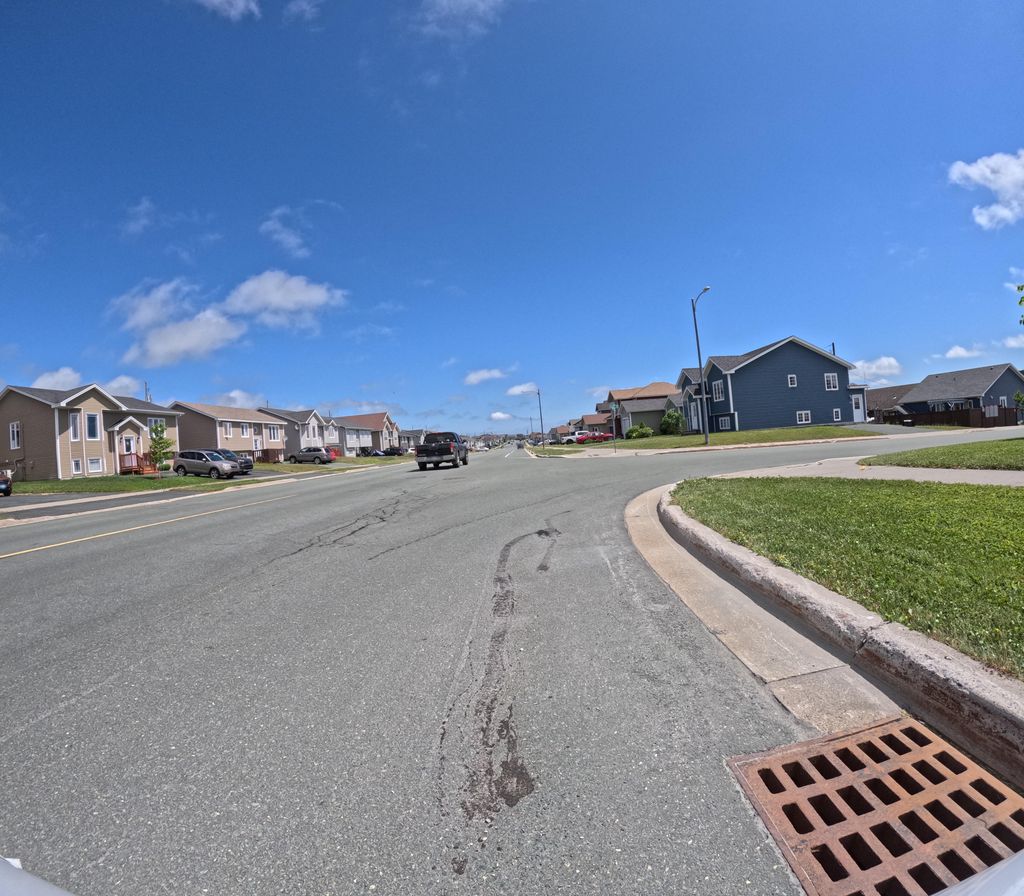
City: st_johns